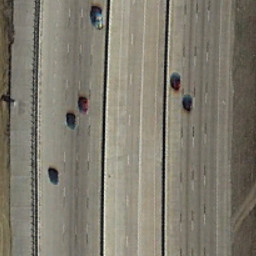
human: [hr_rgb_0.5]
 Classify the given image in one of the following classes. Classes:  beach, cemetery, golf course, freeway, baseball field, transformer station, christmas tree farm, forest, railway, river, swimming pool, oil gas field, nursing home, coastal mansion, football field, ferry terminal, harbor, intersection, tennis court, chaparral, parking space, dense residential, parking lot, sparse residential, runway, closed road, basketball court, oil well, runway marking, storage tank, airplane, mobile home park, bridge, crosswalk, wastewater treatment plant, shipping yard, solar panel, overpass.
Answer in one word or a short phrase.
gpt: freeway